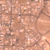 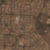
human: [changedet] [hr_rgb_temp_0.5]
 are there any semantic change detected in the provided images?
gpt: A subdivision rose on the right.